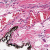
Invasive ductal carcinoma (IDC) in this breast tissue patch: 0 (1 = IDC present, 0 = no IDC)